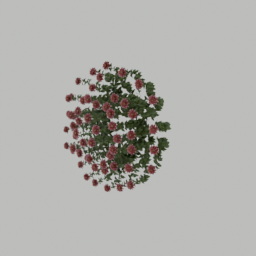
Label: nature